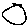
Label: circle